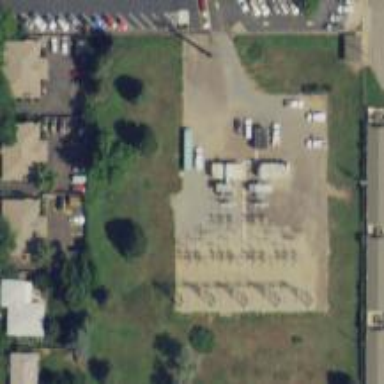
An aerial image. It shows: Power substation.